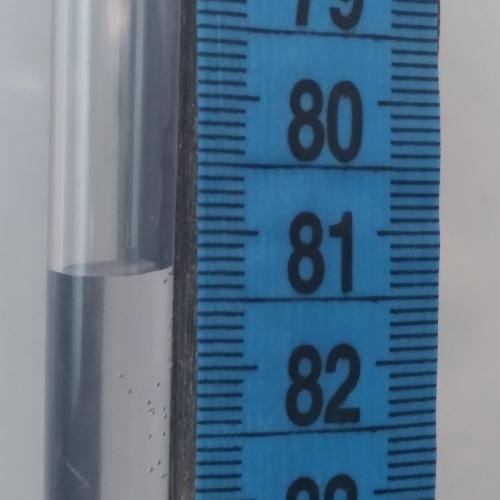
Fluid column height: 81.3 cm